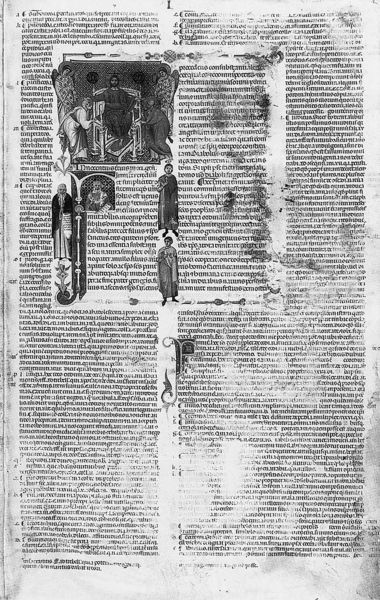
Titel: Dekretalen Gregors IX
Institution: Vatikan, Biblioteca Apostolica Vaticana
Schlagwörter: flügel, mann, weiß, frauen, menschen, sitzen, frau, grau, männer, schwarz, stuhl, hochformat, malerei, bibel, diener, dienerin, neues testament, rahmen, bild, personen, pflanzen, engel, schrift, bilder, stab, französisch, kaiser, könig, thron, foto, schild, buch, druck, initialen, schwarz weiß, seite, illustration, text, buchstabe, buchstaben, knien, initiale, buchseite, flecken, christus, jesus, christlich, mittelalter, religiös, mönch, fleckig, heilige, kirchlich, anbeten, erzengel, sakral, letter, illustriert, abbildung, testament, latein, apostel, buchmalerei, thronen, artikel, weltenrichter, druckerschwärze, manuskript, kapitalis, knein, zweispaltig, lexika, altes buch, christus als weltenrichter